Aerial crown-view tile of a tropical tree (Barro Colorado Island, Panama), acquired 20250414:
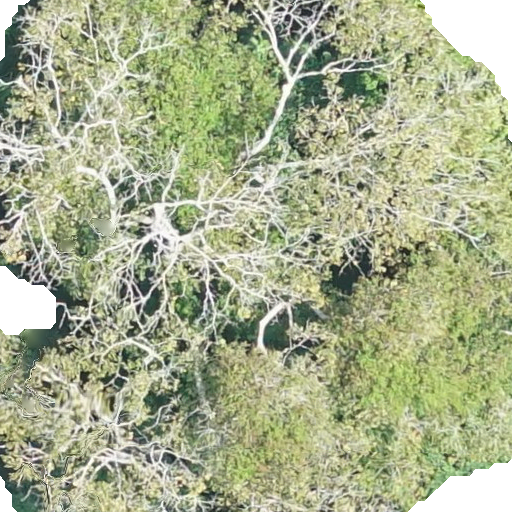
Species: Dipteryx oleifera
GBIF accepted scientific name: Dipteryx oleifera
Crown area: 482.376 m²